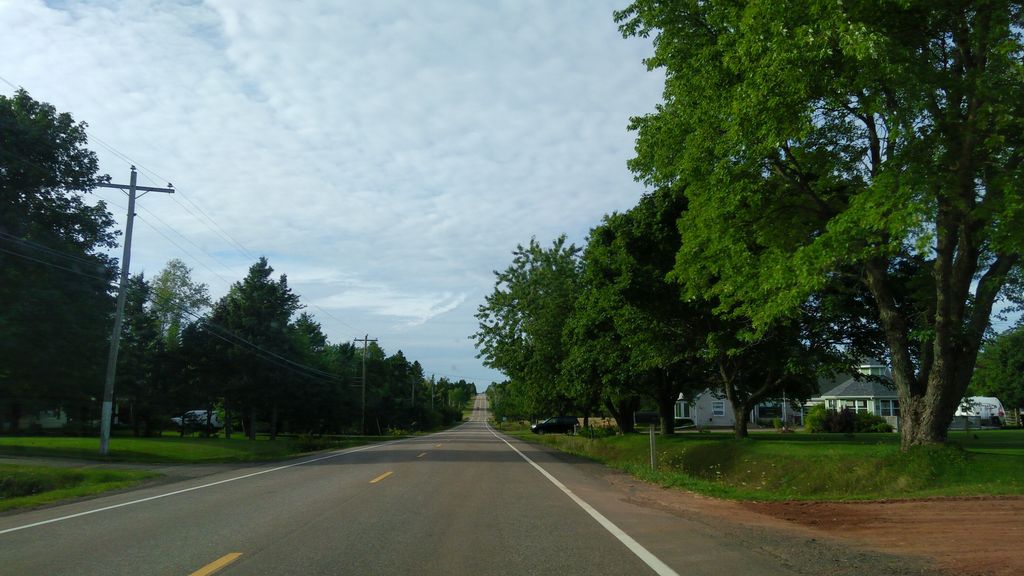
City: charlottetown